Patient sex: M
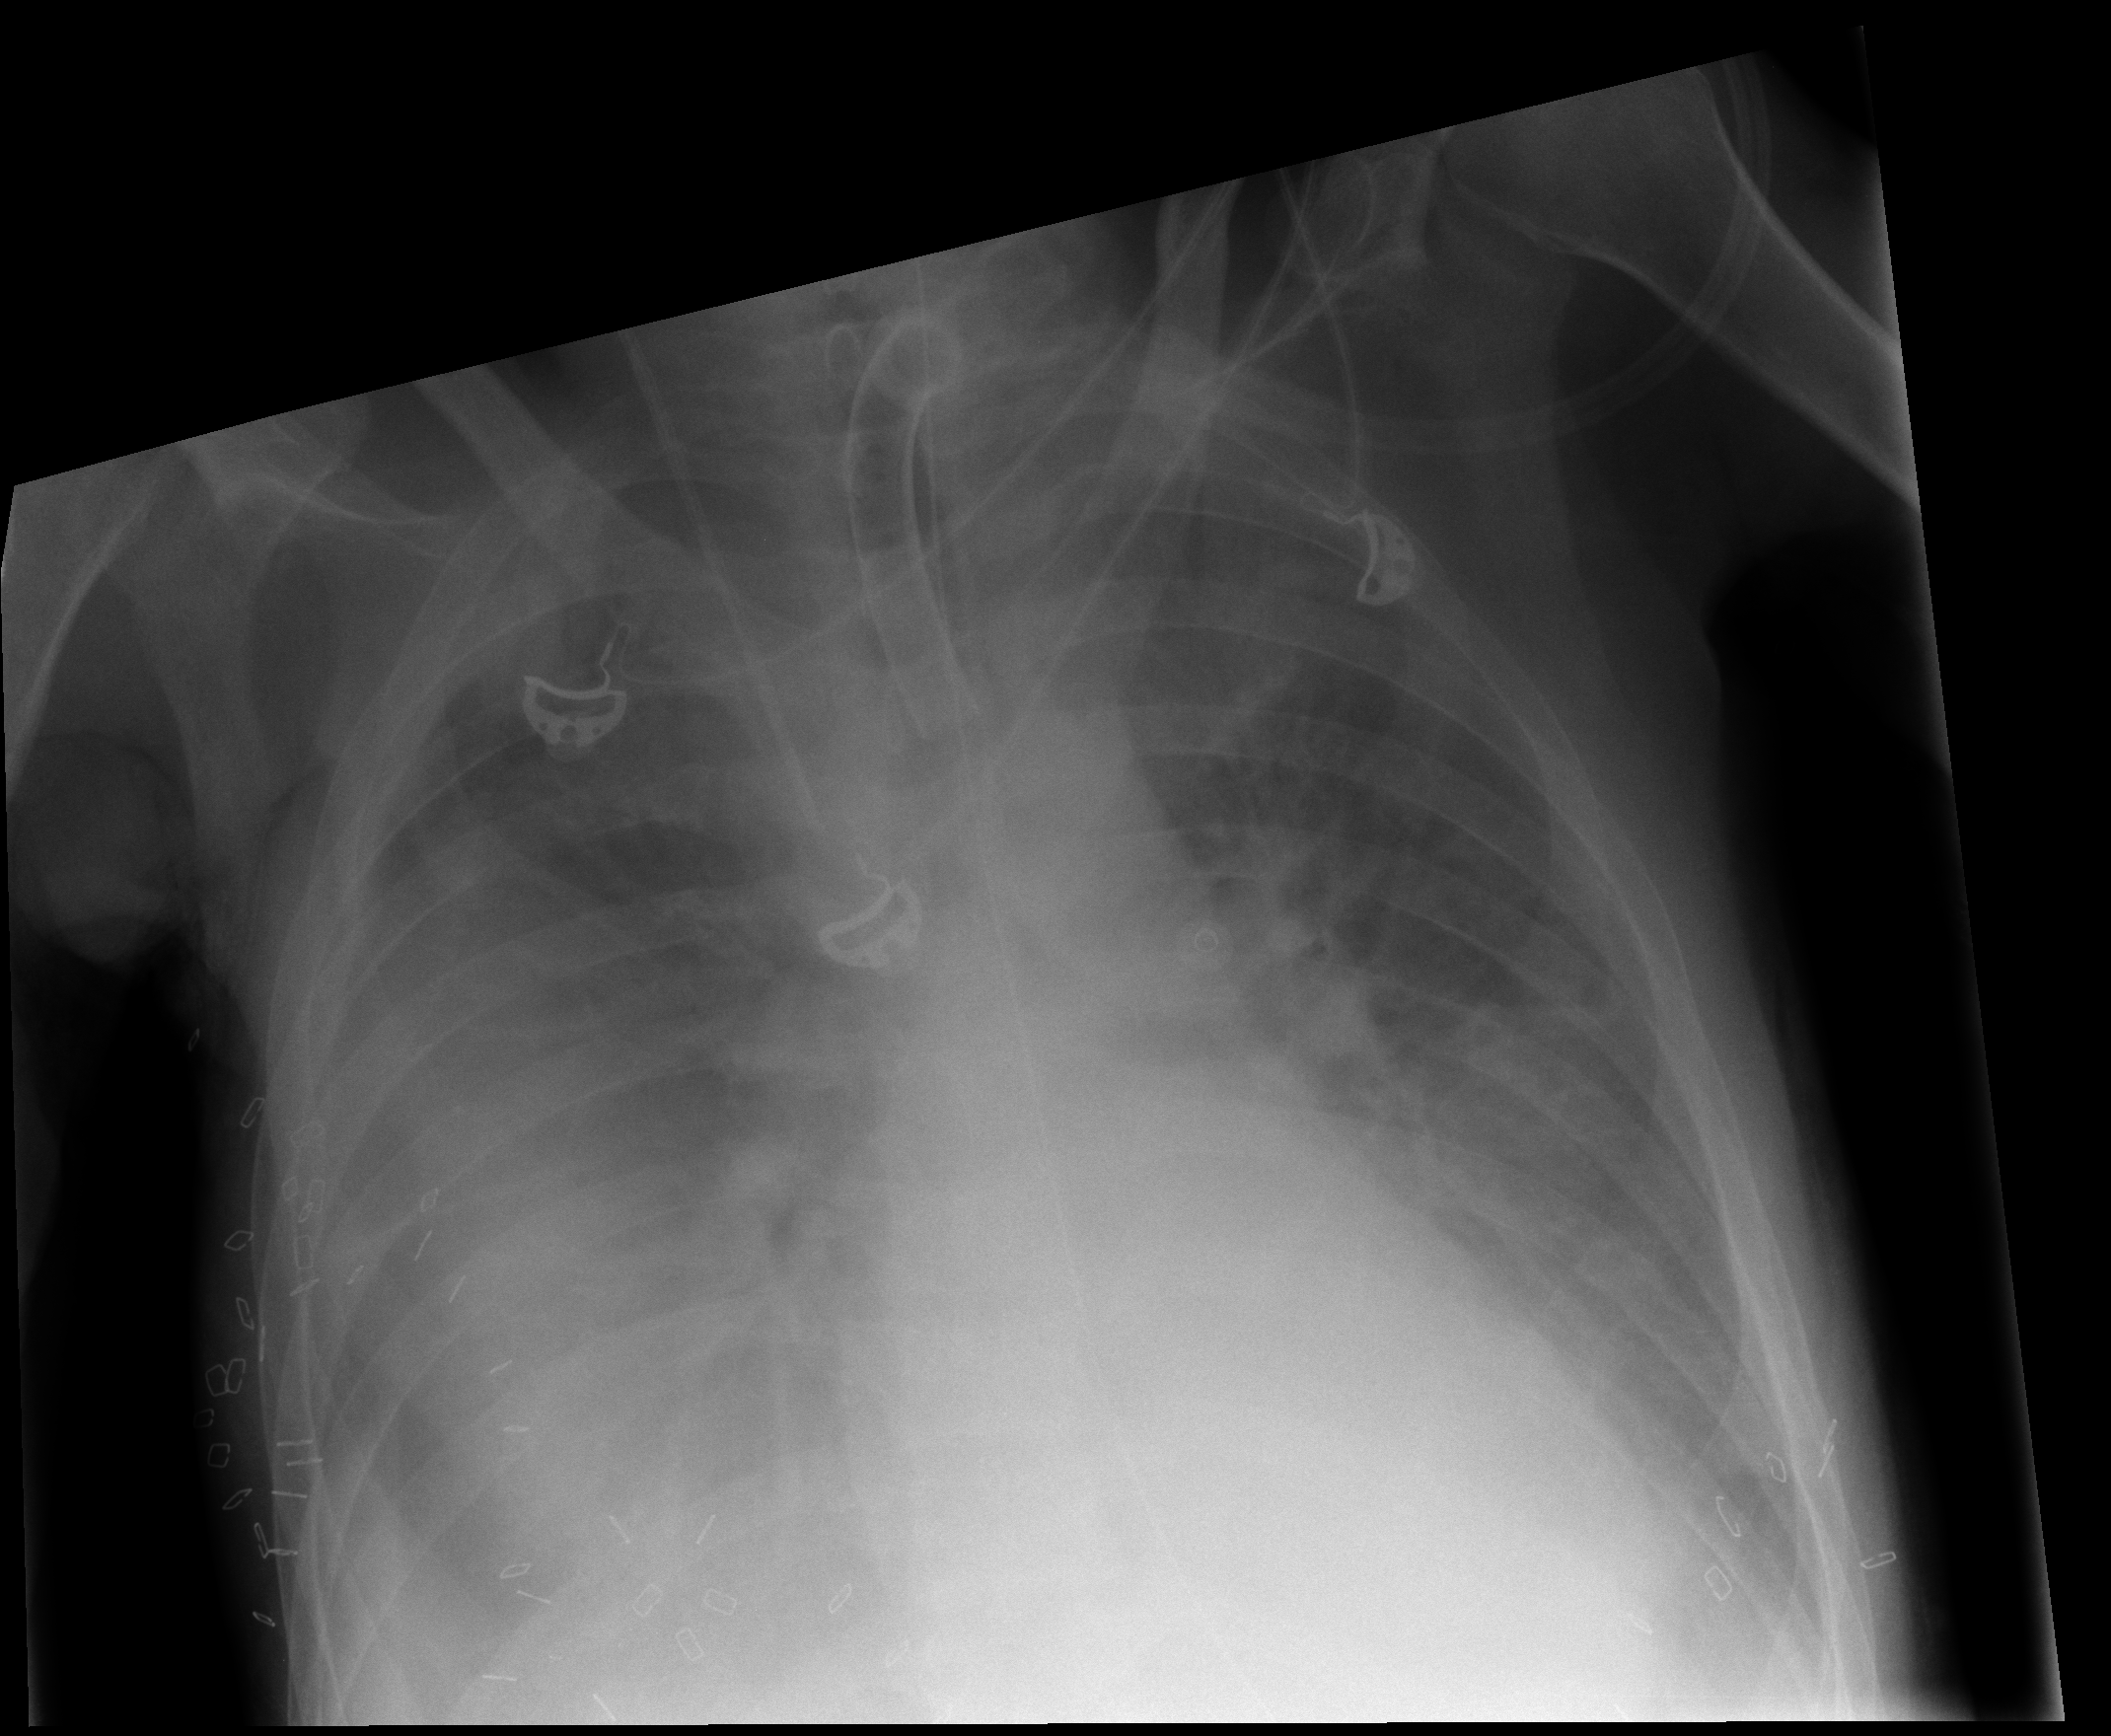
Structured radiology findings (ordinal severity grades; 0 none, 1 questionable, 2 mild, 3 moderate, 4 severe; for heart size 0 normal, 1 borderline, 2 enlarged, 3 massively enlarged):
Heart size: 0
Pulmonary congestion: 0
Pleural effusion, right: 3
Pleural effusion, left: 2
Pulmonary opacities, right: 2
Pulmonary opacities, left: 2
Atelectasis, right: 2
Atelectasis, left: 2